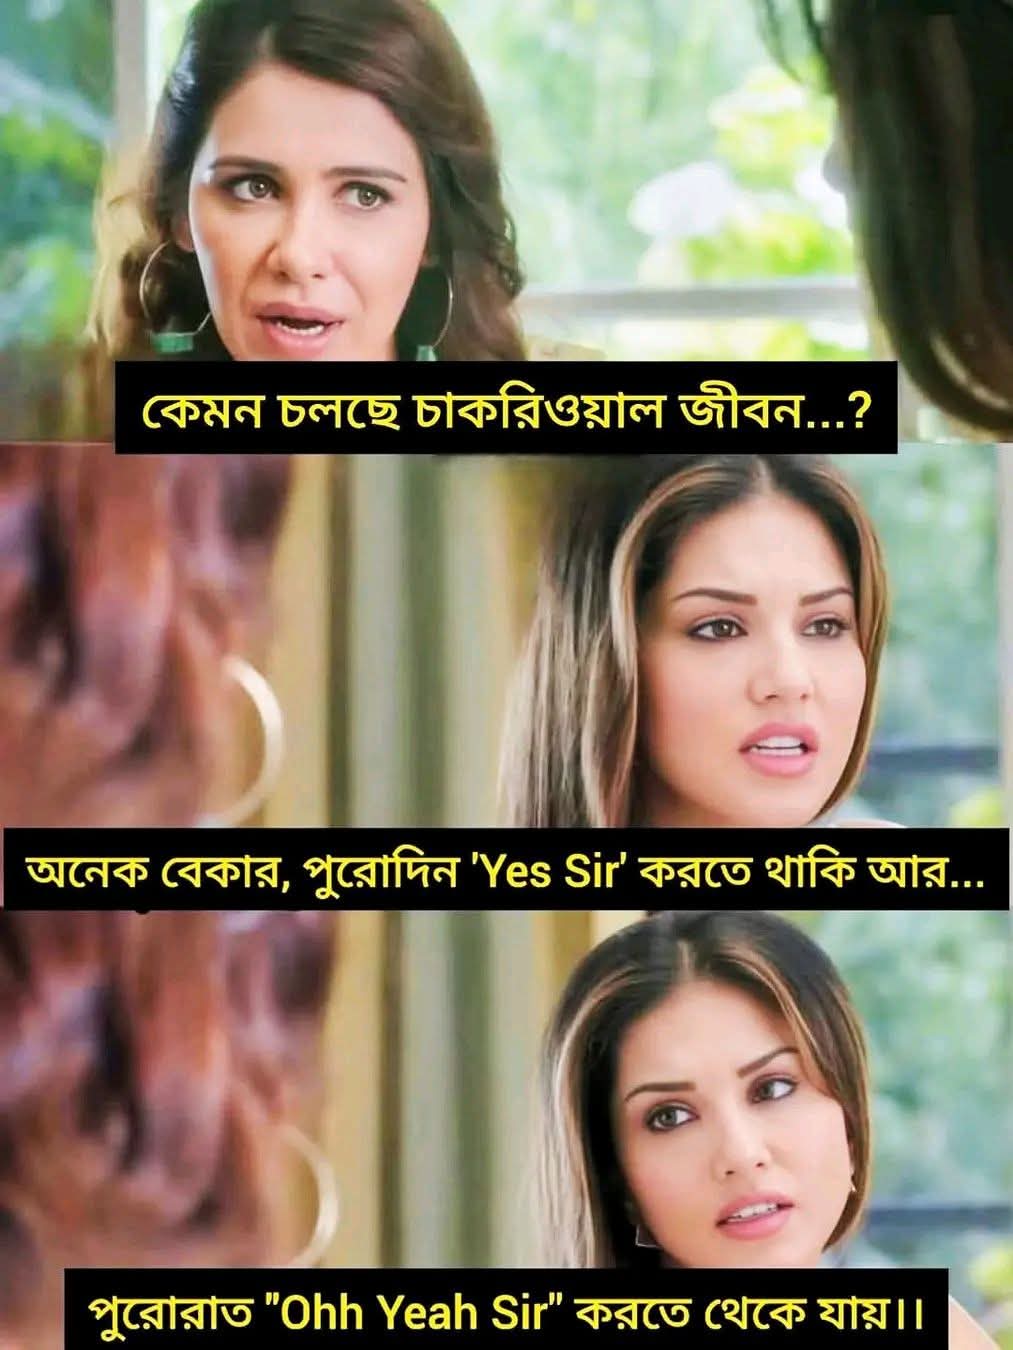
Text: কেমন চলছে চাকরিওয়াল জীবন...?
অনেক বেকার, পুরোদিন 'Yes Sir' করতে থাকি আর...
পুরোরাত "Ohh Yeah Sir" করতে থেকে যায়।।
Label: Non Hate